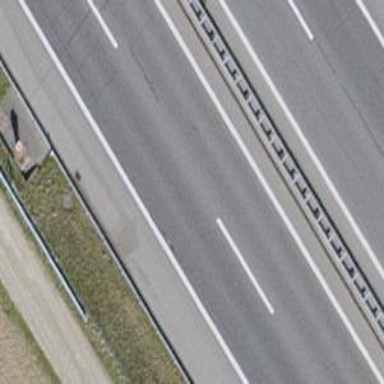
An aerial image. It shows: View of motorway.